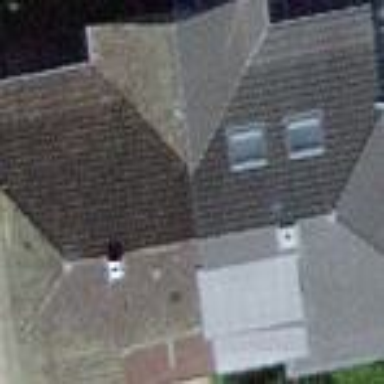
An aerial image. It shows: Terrace building with half-hipped roof shape.